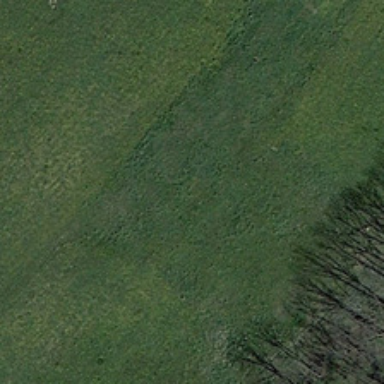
Several green trees are near a large piece of green meadow .